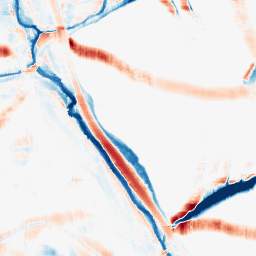
Category: morphological
Decomposition family: morphological_square
Decomposition parameters: operation: average
size: 20
Upsampling method: lanczos
Upsampling parameters: scale: 4
Upsampling scale: 4